Question: I have a query that pulls up all of the patients that I need to have the row called health_home marked as 'Y' instead of null, but only the 180 people in their query and only their maximum episode. Not sure how to do the alter well still keeping the maximum episode. My query and results are shown below. Thank you in advance and I am running sql server 2005.
'''
select
patient_id,
episode_id,
health_home
from (select p.*,
max(episode_id) over (partition by patient_id) as maxei
from patient_custom p) p
where patient_id in ('<PHONE>', '<PHONE>', '<PHONE>', '000147016', '<PHONE>', '<PHONE>', '<PHONE>', '<PHONE>', '<PHONE>', '<PHONE>',
'<PHONE>', '<PHONE>', '<PHONE>', '<PHONE>', '<PHONE>', '<PHONE>', '<PHONE>', '<PHONE>', '<PHONE>', '<PHONE>', '<PHONE>',
'<PHONE>', '<PHONE>', '<PHONE>', '<PHONE>', '<PHONE>', '<PHONE>', '<PHONE>', '<PHONE>', '<PHONE>', '<PHONE>', '<PHONE>',
'<PHONE>', '<PHONE>', '<PHONE>', '<PHONE>', '<PHONE>', '<PHONE>', '<PHONE>', '<PHONE>', '<PHONE>', '<PHONE>', '<PHONE>',
'<PHONE>', '<PHONE>', '<PHONE>', '<PHONE>', '<PHONE>', '<PHONE>', '<PHONE>', '<PHONE>', '<PHONE>', '<PHONE>', '<PHONE>',
'<PHONE>', '<PHONE>', '<PHONE>', '<PHONE>', '<PHONE>', '<PHONE>', '<PHONE>', '<PHONE>', '<PHONE>', '<PHONE>', '<PHONE>',
'<PHONE>', '000202763', '<PHONE>', '<PHONE>', '<PHONE>', '<PHONE>', '<PHONE>', '<PHONE>', '<PHONE>', '<PHONE>', '<PHONE>',
'<PHONE>', '<PHONE>', '<PHONE>', '<PHONE>', '<PHONE>', '<PHONE>', '<PHONE>', '<PHONE>', '<PHONE>', '<PHONE>', '<PHONE>',
'<PHONE>', '<PHONE>', '<PHONE>', '<PHONE>', '<PHONE>', '<PHONE>', '<PHONE>', '<PHONE>', '<PHONE>', '<PHONE>', '<PHONE>',
'<PHONE>', '<PHONE>', '<PHONE>', '<PHONE>', '<PHONE>', '<PHONE>', '<PHONE>', '<PHONE>', '<PHONE>', '<PHONE>', '<PHONE>',
'<PHONE>', '<PHONE>', '<PHONE>', '<PHONE>', '<PHONE>', '<PHONE>', '<PHONE>', '<PHONE>', '<PHONE>', '<PHONE>', '<PHONE>',
'<PHONE>', '<PHONE>', '<PHONE>', '<PHONE>', '<PHONE>', '<PHONE>', '<PHONE>', '<PHONE>', '<PHONE>', '<PHONE>', '<PHONE>',
'<PHONE>', '<PHONE>', '<PHONE>', '<PHONE>', '<PHONE>', '<PHONE>', '<PHONE>', '<PHONE>', '<PHONE>', '<PHONE>', '<PHONE>',
'<PHONE>', '<PHONE>', '<PHONE>', '<PHONE>', '<PHONE>', '<PHONE>', '<PHONE>', '<PHONE>', '<PHONE>', '<PHONE>', '<PHONE>',
'<PHONE>', '<PHONE>', '<PHONE>', '<PHONE>', '<PHONE>', '<PHONE>', '<PHONE>', '<PHONE>', '<PHONE>', '<PHONE>', '<PHONE>',
'<PHONE>', '<PHONE>', '<PHONE>', '<PHONE>', '<PHONE>', '<PHONE>', '<PHONE>', '<PHONE>', '<PHONE>', '<PHONE>', '<PHONE>',
'<PHONE>', '<PHONE>', '<PHONE>', '<PHONE>', '<PHONE>', '<PHONE>', '<PHONE>', '<PHONE>', '<PHONE>', '<PHONE>', '<PHONE>',
'<PHONE>', '<PHONE>') and episode_id = maxei
'''

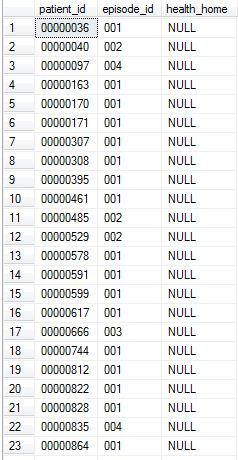
Answer: Well, the rows you want to update are those that would be assigned row number 1, if you assigned row numbers separately for each patient and by descending episode number:
'''
;With Ordered as (
select p.*,
ROW_NUMBER() OVER (PARTITION BY patient_id
ORDER BY episode_id DESC) as rn
from patient_custom p
where p.patient_id in ('<PHONE>', ... , '<PHONE>')
)
update Ordered set health_home = 'Y'
where rn = 1
'''